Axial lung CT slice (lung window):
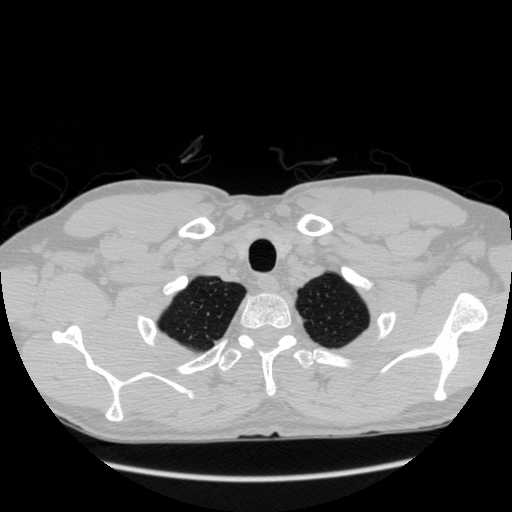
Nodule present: no